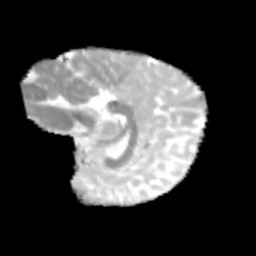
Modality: MD
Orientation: sagittal
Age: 11
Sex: male
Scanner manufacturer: siemens
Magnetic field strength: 3 T
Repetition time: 3.8 s
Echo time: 0.07 s